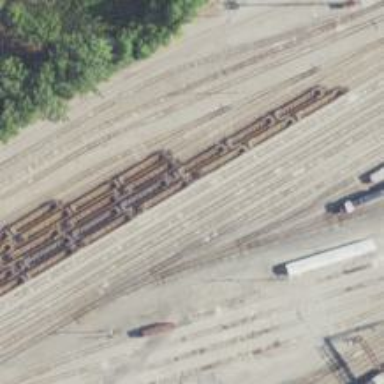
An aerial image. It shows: Railway yard in service.